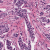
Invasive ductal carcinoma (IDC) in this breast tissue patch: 1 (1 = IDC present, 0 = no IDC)